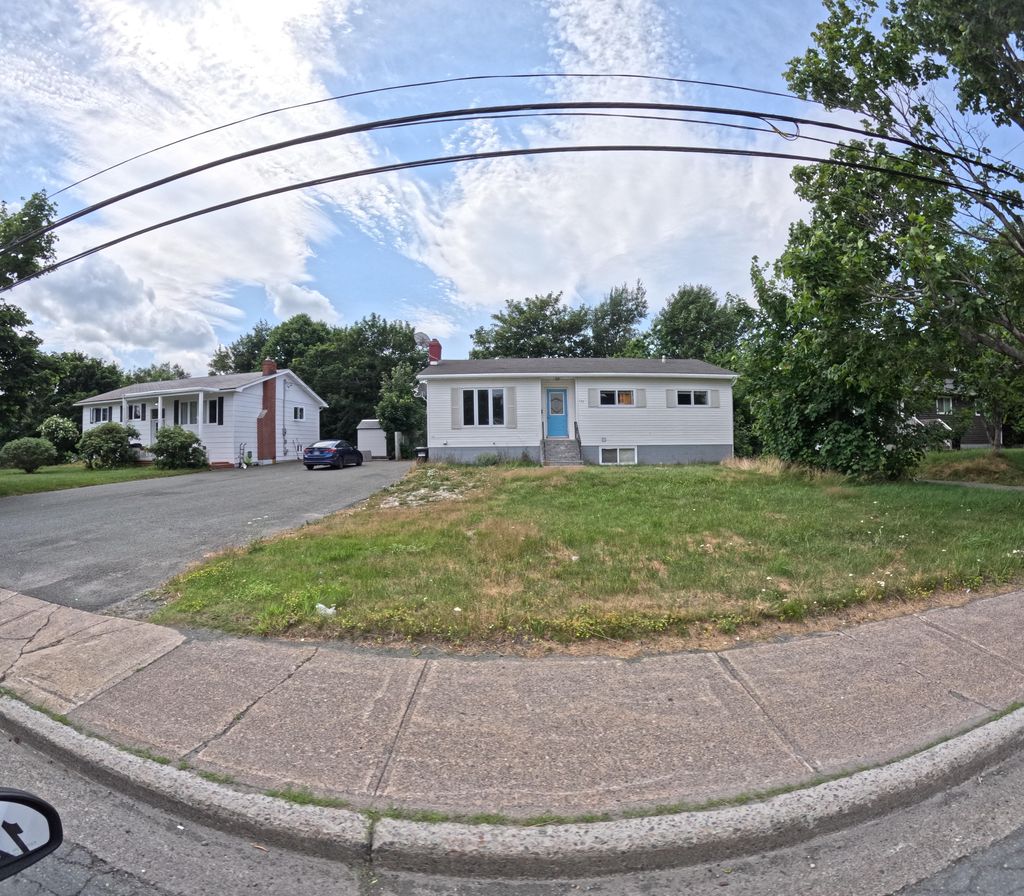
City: st_johns